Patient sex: M
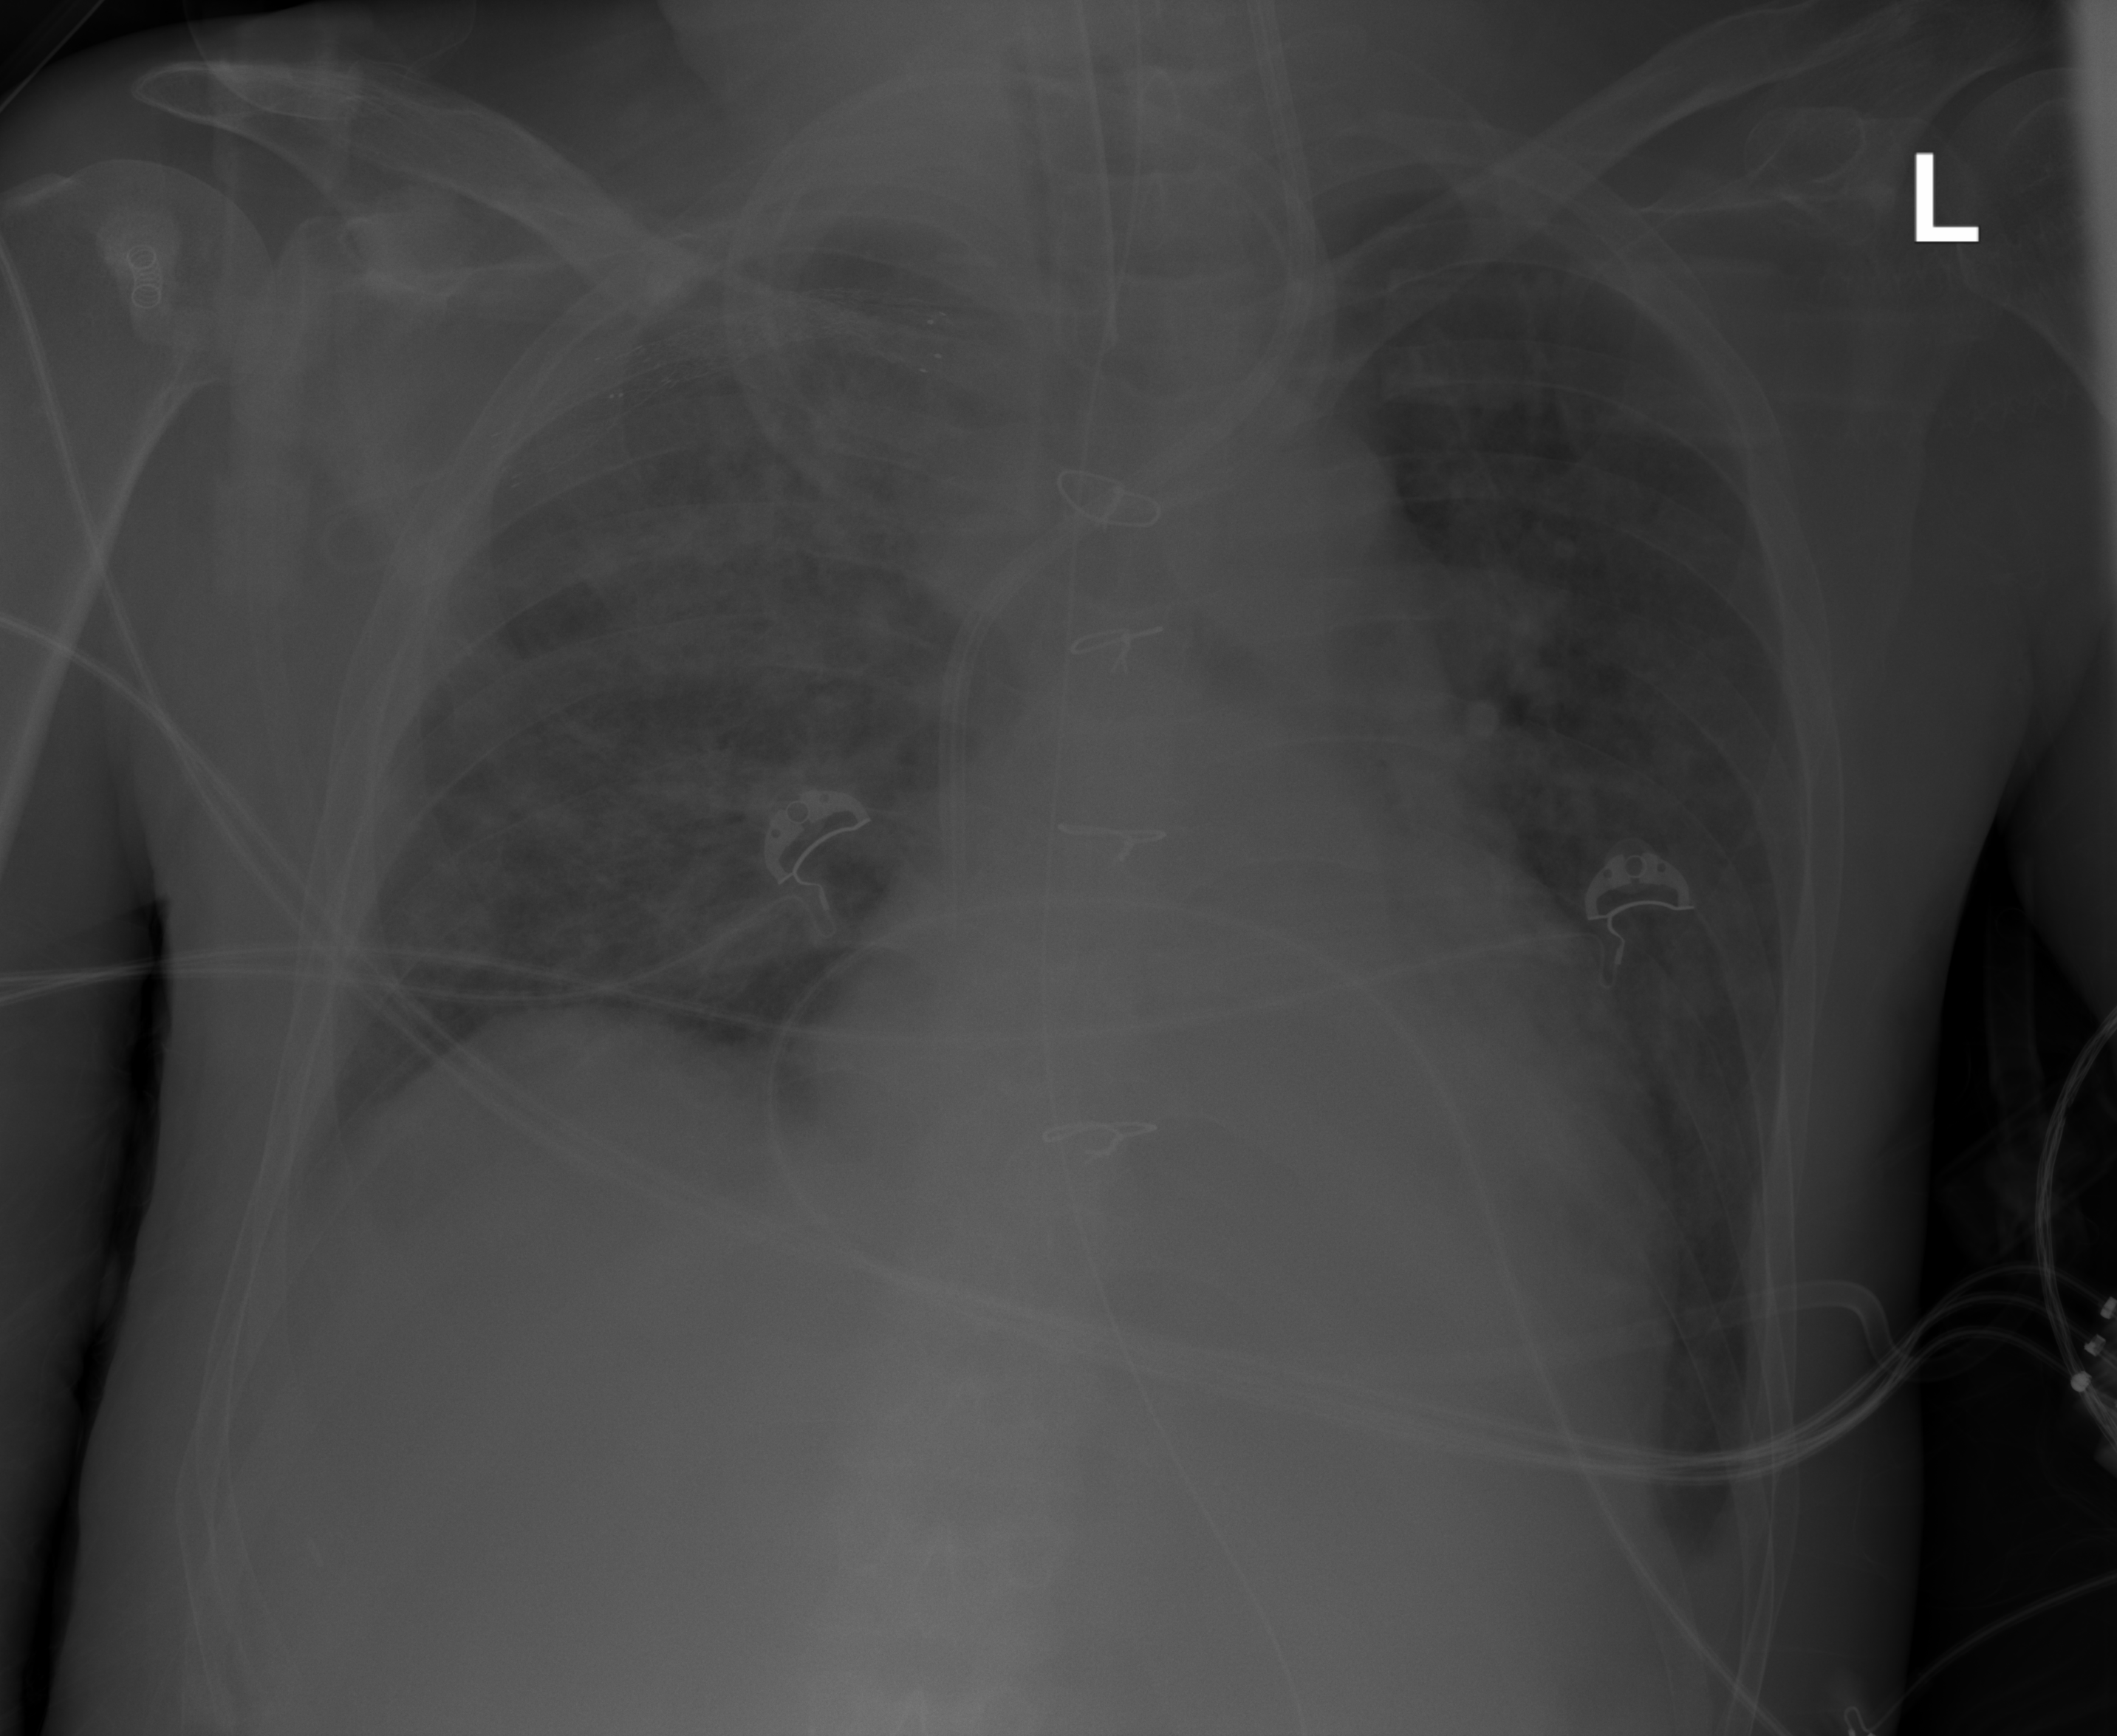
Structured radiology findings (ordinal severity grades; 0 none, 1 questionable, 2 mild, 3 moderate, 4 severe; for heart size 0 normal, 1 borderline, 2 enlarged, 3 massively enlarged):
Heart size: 0
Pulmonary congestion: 2
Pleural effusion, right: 2
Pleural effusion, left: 0
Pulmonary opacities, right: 2
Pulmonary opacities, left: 2
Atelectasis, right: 2
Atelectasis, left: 2